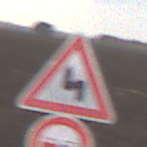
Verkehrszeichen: DoppelkurveZunaechstLinks
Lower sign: Ueberholverbot
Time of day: MorningAfternoon
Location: Outdoor (Nature)
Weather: Overcast
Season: NotSpecified
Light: Natural